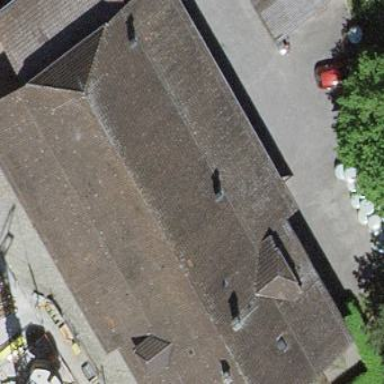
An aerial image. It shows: Farm building with half-hipped roof shape.